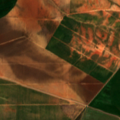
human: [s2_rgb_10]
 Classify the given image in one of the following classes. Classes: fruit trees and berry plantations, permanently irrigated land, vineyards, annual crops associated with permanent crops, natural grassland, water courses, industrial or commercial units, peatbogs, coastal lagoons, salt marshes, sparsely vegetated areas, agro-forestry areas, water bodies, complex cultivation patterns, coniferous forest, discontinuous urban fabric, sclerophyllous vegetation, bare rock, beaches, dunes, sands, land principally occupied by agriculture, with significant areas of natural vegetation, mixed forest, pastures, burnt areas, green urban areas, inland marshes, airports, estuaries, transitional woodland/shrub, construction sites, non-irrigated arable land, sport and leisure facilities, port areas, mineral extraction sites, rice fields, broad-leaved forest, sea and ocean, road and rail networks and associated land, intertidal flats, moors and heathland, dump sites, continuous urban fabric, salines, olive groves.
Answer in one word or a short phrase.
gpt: non-irrigated arable land, permanently irrigated land, olive groves